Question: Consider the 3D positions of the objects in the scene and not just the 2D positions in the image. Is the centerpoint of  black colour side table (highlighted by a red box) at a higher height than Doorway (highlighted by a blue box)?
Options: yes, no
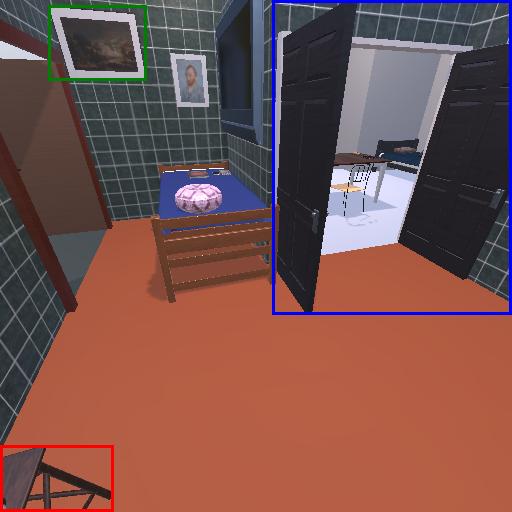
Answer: yes